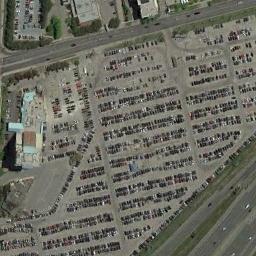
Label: parking_lot